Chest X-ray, PA view. Patient: 38 years old, sex F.
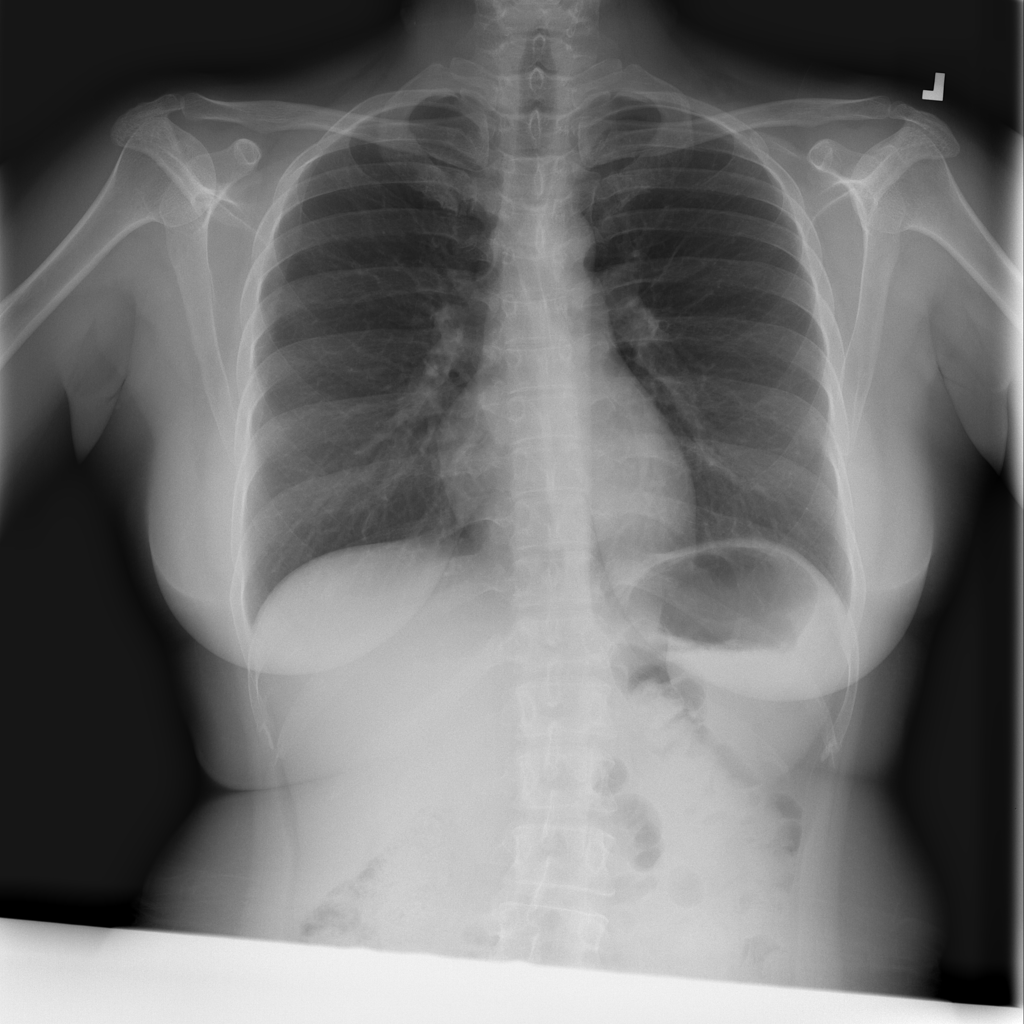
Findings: No Finding